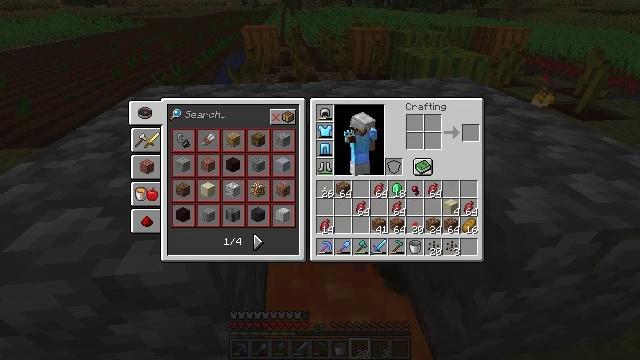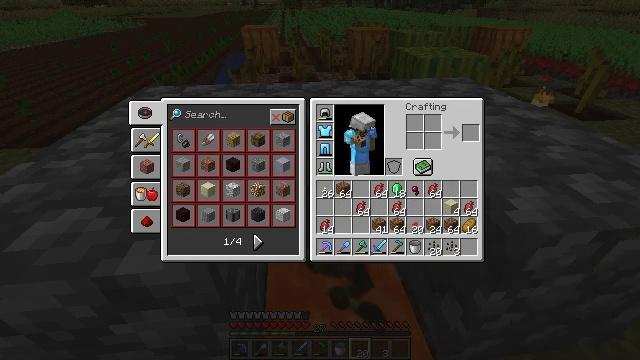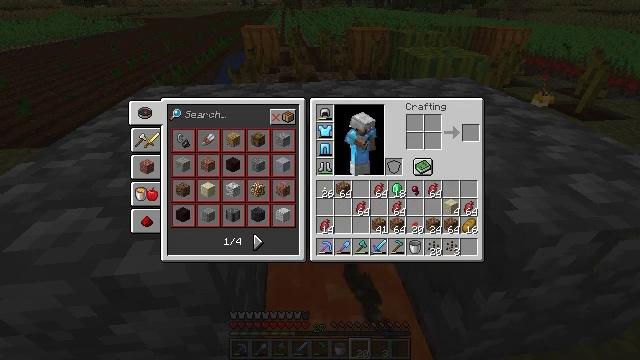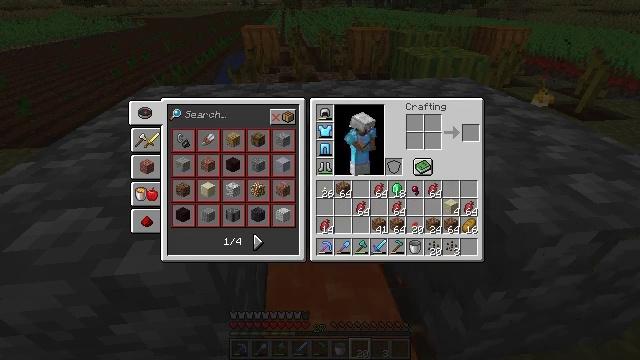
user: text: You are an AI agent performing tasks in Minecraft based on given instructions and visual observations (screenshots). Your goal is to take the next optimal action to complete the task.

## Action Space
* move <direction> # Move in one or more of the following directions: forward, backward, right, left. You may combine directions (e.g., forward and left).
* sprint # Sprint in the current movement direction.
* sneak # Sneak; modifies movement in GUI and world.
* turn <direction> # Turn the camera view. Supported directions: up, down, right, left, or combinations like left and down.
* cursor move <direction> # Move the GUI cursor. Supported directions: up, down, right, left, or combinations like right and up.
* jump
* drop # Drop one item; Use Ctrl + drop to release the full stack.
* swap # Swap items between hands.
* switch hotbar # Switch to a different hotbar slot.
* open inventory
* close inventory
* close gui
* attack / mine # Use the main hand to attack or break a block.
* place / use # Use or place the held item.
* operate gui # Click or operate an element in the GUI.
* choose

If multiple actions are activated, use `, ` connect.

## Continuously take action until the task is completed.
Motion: motion action
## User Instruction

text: Drop beetroot seeds.
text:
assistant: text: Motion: no_op
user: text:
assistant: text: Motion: no_op
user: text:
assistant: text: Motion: no_op
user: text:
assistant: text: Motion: no_op